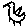
Label: bird